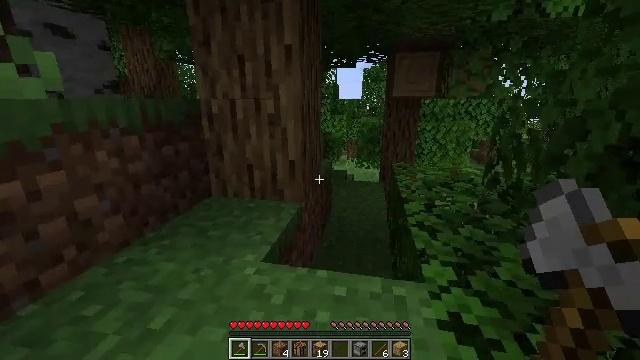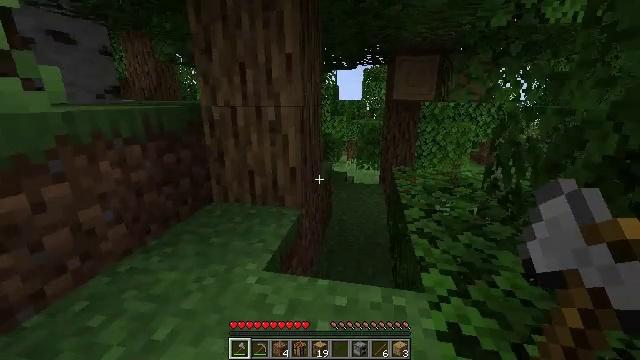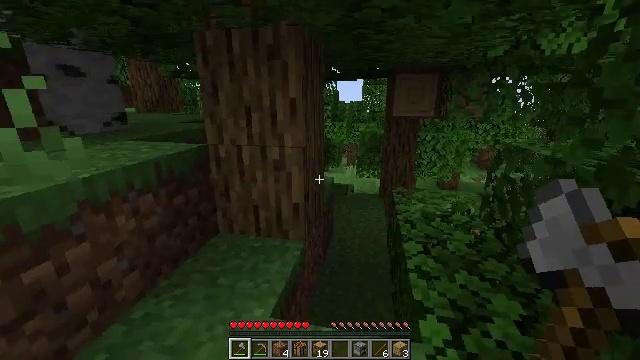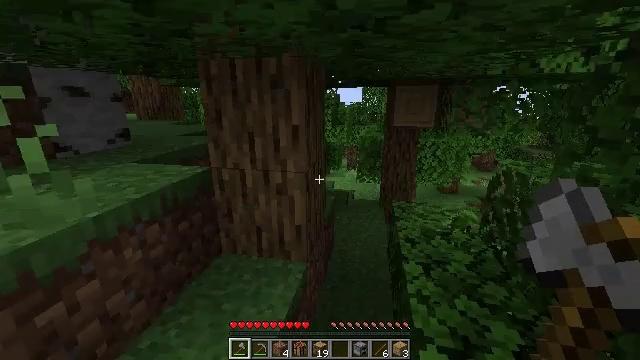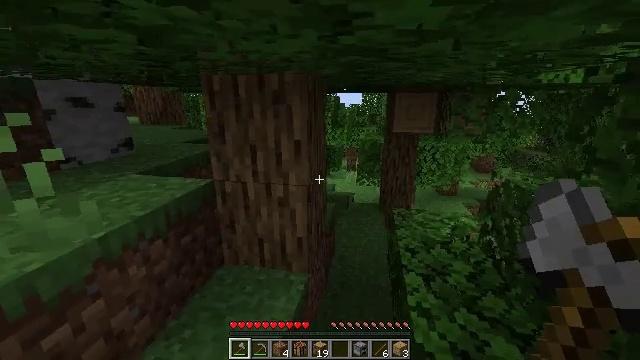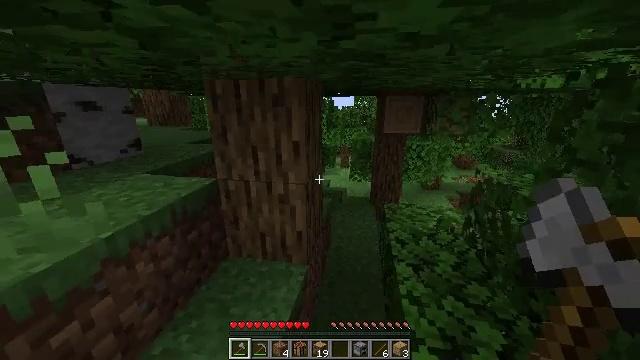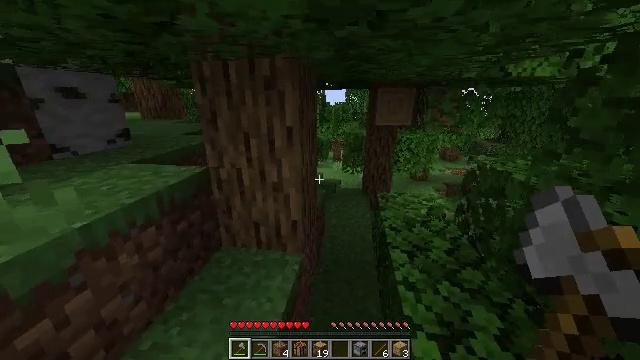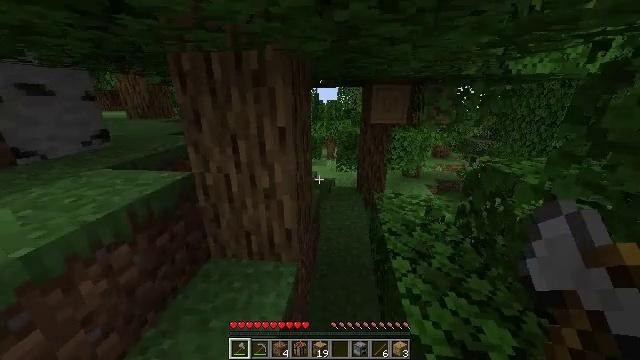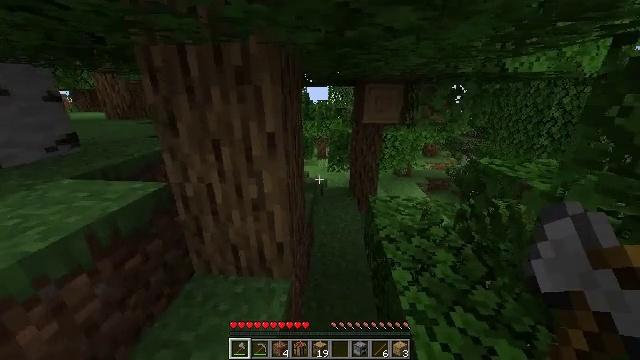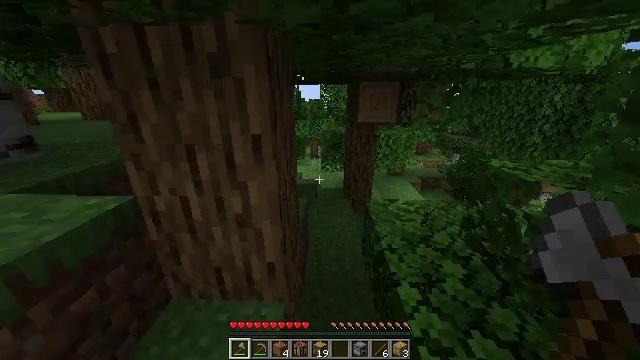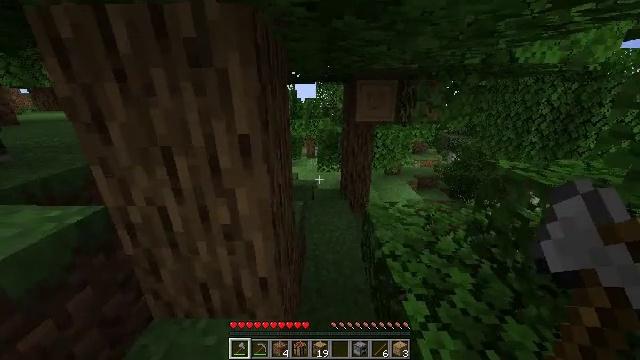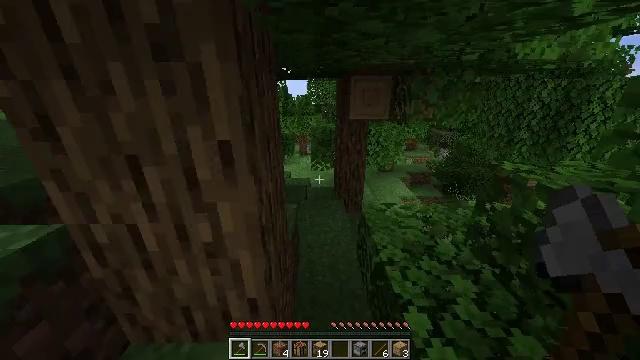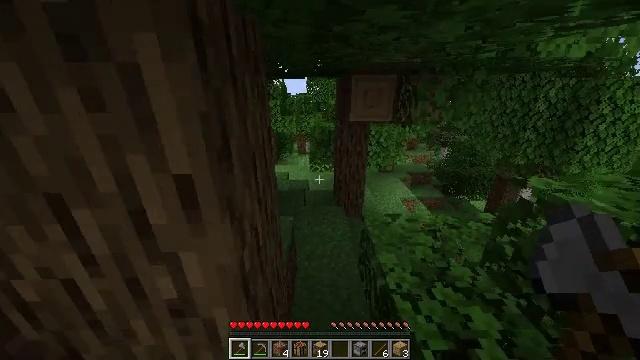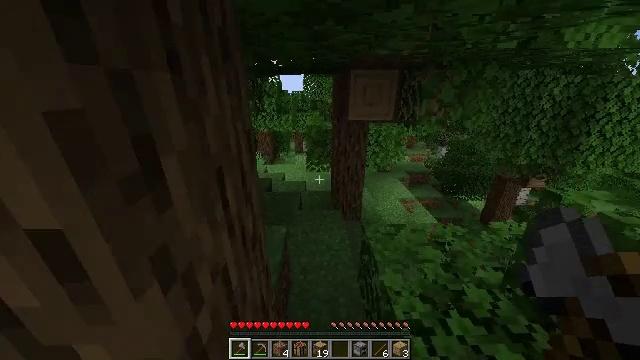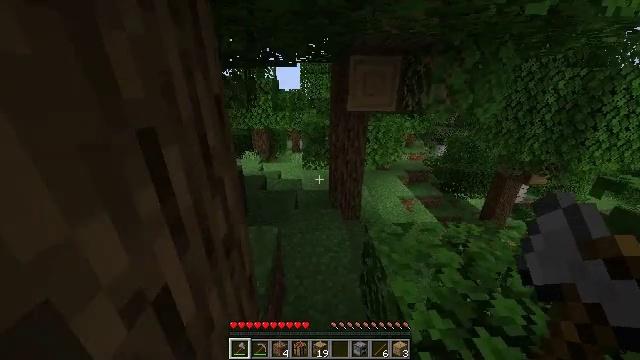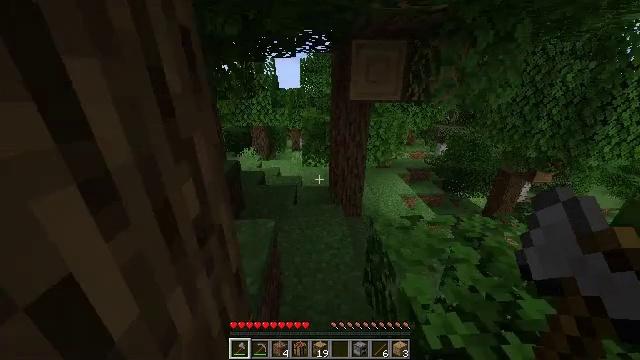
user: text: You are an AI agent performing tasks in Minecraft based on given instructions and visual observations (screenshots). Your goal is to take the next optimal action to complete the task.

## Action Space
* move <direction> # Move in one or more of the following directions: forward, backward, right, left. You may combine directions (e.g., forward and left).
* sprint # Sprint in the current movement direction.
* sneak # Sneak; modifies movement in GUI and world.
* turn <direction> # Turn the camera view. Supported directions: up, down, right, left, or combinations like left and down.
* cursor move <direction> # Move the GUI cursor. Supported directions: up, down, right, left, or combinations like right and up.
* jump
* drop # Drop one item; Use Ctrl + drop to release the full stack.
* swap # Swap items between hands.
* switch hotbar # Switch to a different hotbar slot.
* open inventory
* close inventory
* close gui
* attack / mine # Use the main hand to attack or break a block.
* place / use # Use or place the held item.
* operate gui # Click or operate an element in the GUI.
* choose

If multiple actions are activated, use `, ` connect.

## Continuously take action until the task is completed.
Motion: motion action
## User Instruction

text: Gather tall seagrass in the sea.
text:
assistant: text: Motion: move forward, sprint, jump
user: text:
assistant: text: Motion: move forward, sprint, jump
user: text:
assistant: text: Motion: move forward, sprint, jump
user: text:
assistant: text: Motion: move forward, sprint, jump
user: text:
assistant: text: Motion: move forward, sprint, turn right and down
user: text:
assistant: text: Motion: move forward, sprint, turn right and down
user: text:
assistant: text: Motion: move forward, sprint, turn right
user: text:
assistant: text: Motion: move forward, sprint, turn right
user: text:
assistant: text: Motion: move forward, sprint, turn right
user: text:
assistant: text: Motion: move forward, sprint, turn right
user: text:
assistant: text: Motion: move forward, sprint, turn right
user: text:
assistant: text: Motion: move forward, sprint
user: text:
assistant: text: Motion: move forward, sprint
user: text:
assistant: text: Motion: move forward, sprint
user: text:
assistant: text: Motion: move forward, sprint
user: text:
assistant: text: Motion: move forward, sprint
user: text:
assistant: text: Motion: move forward, sprint, turn left
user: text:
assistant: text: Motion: move forward, sprint, turn left
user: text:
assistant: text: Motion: move forward, sprint, turn left
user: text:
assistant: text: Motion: move forward, sprint
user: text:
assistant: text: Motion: move forward, sprint
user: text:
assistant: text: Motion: move forward, sprint
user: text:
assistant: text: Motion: move forward, sprint, turn left and up
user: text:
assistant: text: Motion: move forward, sprint, turn left and up
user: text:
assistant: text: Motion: move forward, sprint, turn left
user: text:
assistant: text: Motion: move forward, sprint
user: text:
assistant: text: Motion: move forward, sprint
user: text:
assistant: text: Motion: move forward, sprint
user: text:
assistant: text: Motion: move forward, sprint
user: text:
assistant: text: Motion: move forward, sprint